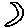
Label: moon